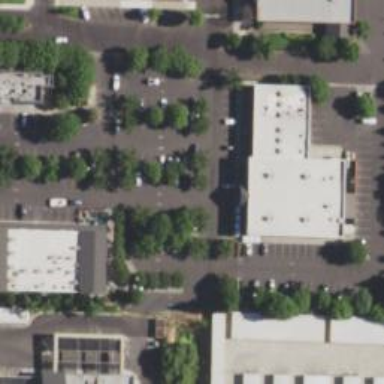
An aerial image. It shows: Parking area.